Aerial crown-view tile of a tropical tree (Barro Colorado Island, Panama), acquired 20240918:
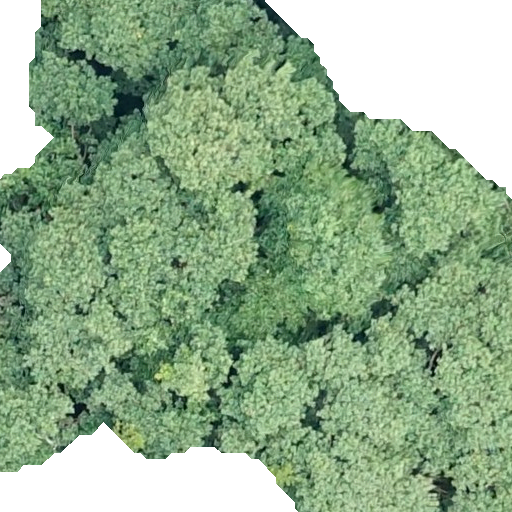
Species: Hieronyma alchorneoides
GBIF accepted scientific name: Hieronyma alchorneoides
Crown area: 408.95 m²